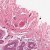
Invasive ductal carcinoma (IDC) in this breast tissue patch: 0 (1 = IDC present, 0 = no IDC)